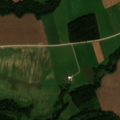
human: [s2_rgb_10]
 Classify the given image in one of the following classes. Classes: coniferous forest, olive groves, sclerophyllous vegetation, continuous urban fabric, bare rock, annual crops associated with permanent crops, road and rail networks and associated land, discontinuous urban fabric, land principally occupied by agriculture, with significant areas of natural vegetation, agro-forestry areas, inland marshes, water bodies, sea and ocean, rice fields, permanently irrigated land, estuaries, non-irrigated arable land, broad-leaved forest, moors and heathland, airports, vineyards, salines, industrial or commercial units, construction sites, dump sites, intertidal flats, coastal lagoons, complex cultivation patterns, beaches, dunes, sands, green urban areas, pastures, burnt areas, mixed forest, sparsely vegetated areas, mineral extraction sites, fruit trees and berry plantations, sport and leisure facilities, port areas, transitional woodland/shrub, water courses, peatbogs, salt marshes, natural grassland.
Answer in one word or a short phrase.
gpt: non-irrigated arable land, broad-leaved forest